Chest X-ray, PA view. Patient: 36 years old, sex F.
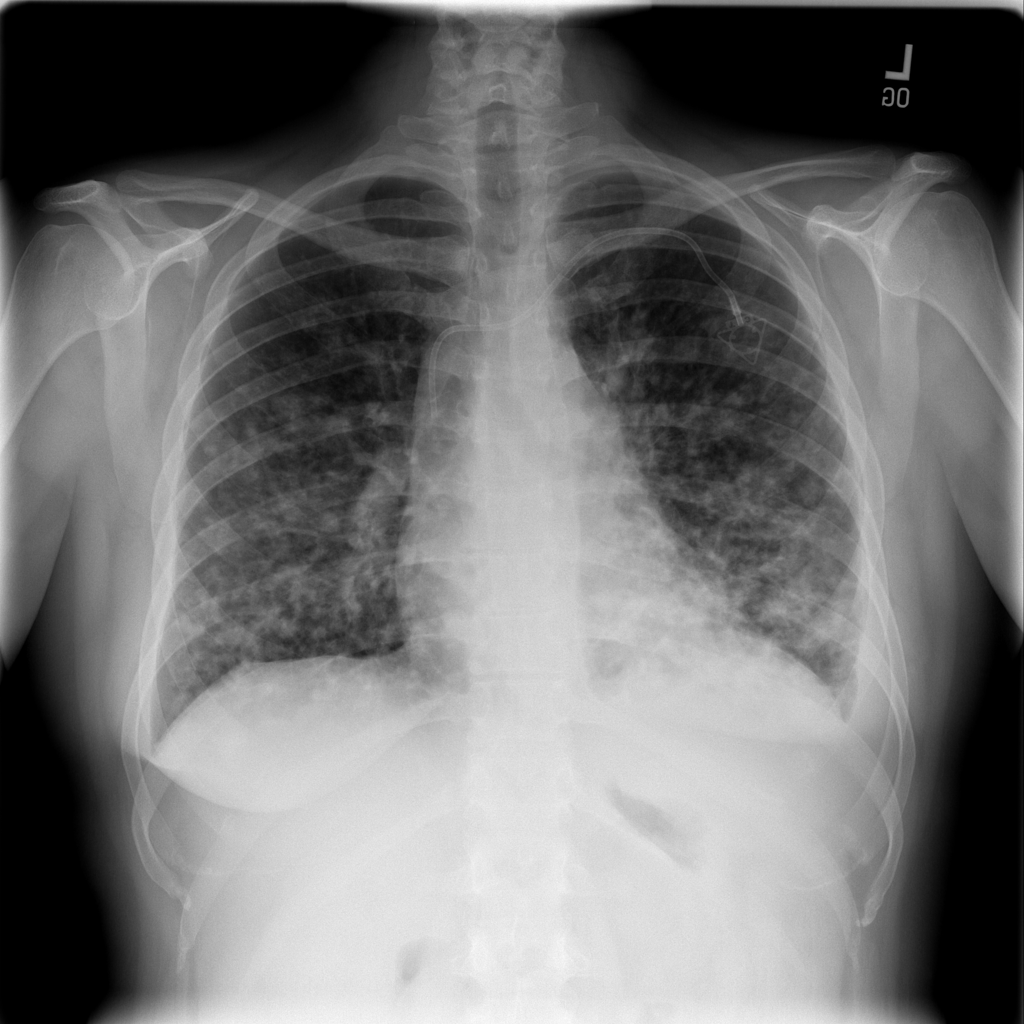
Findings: Pleural_Thickening